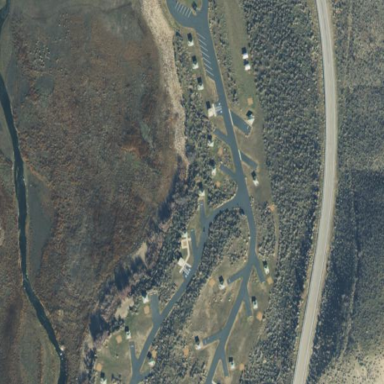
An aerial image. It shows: Basic camp site with tents available for tourism.